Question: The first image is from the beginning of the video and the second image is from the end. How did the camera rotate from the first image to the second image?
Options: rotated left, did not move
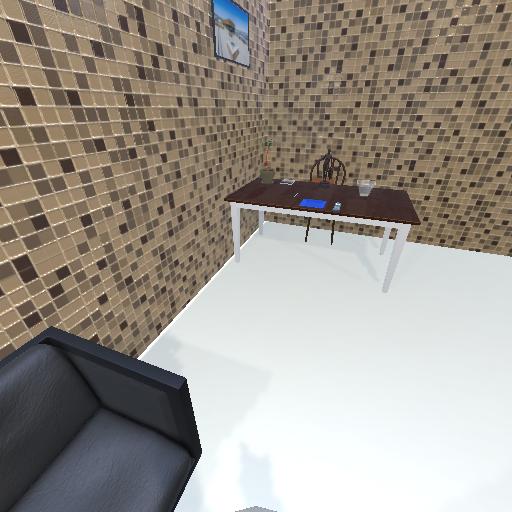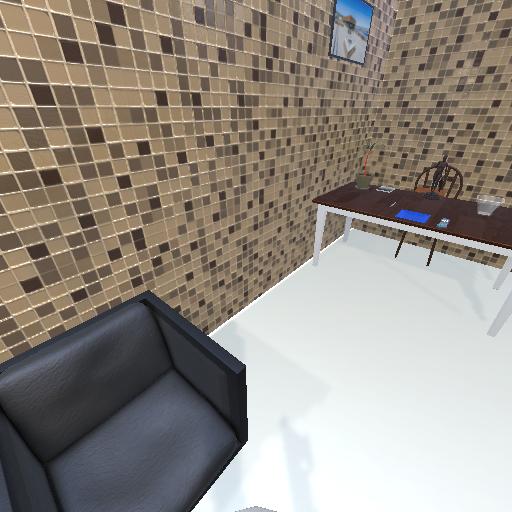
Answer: rotated left